Field crop: tomato
Growth stage: 1
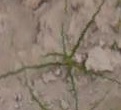
Species: cyperus